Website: slack
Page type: stored-credit-cards
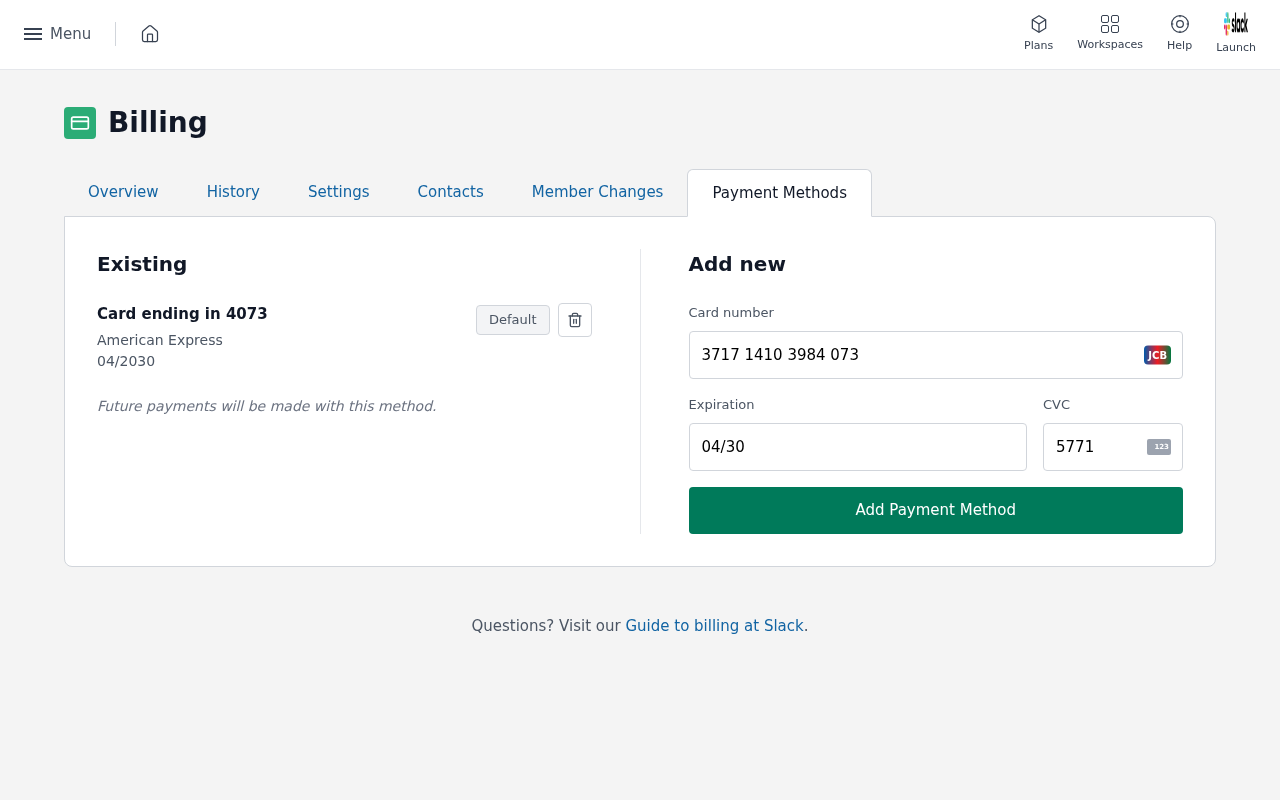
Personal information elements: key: PII_CARD_CVV
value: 5771
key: PII_CARD_EXPIRY
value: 04/2030
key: PII_CARD_EXPIRY
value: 04/30
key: PII_CARD_LAST4
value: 4073
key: PII_CARD_NUMBER
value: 3717 1410 3984 073
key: PII_CARD_TYPE
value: American Express